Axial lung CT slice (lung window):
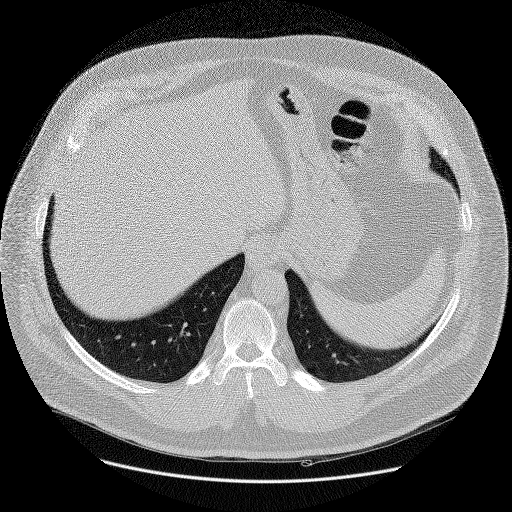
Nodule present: no